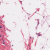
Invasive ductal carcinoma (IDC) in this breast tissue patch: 0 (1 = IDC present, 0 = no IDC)